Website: slack
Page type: payment
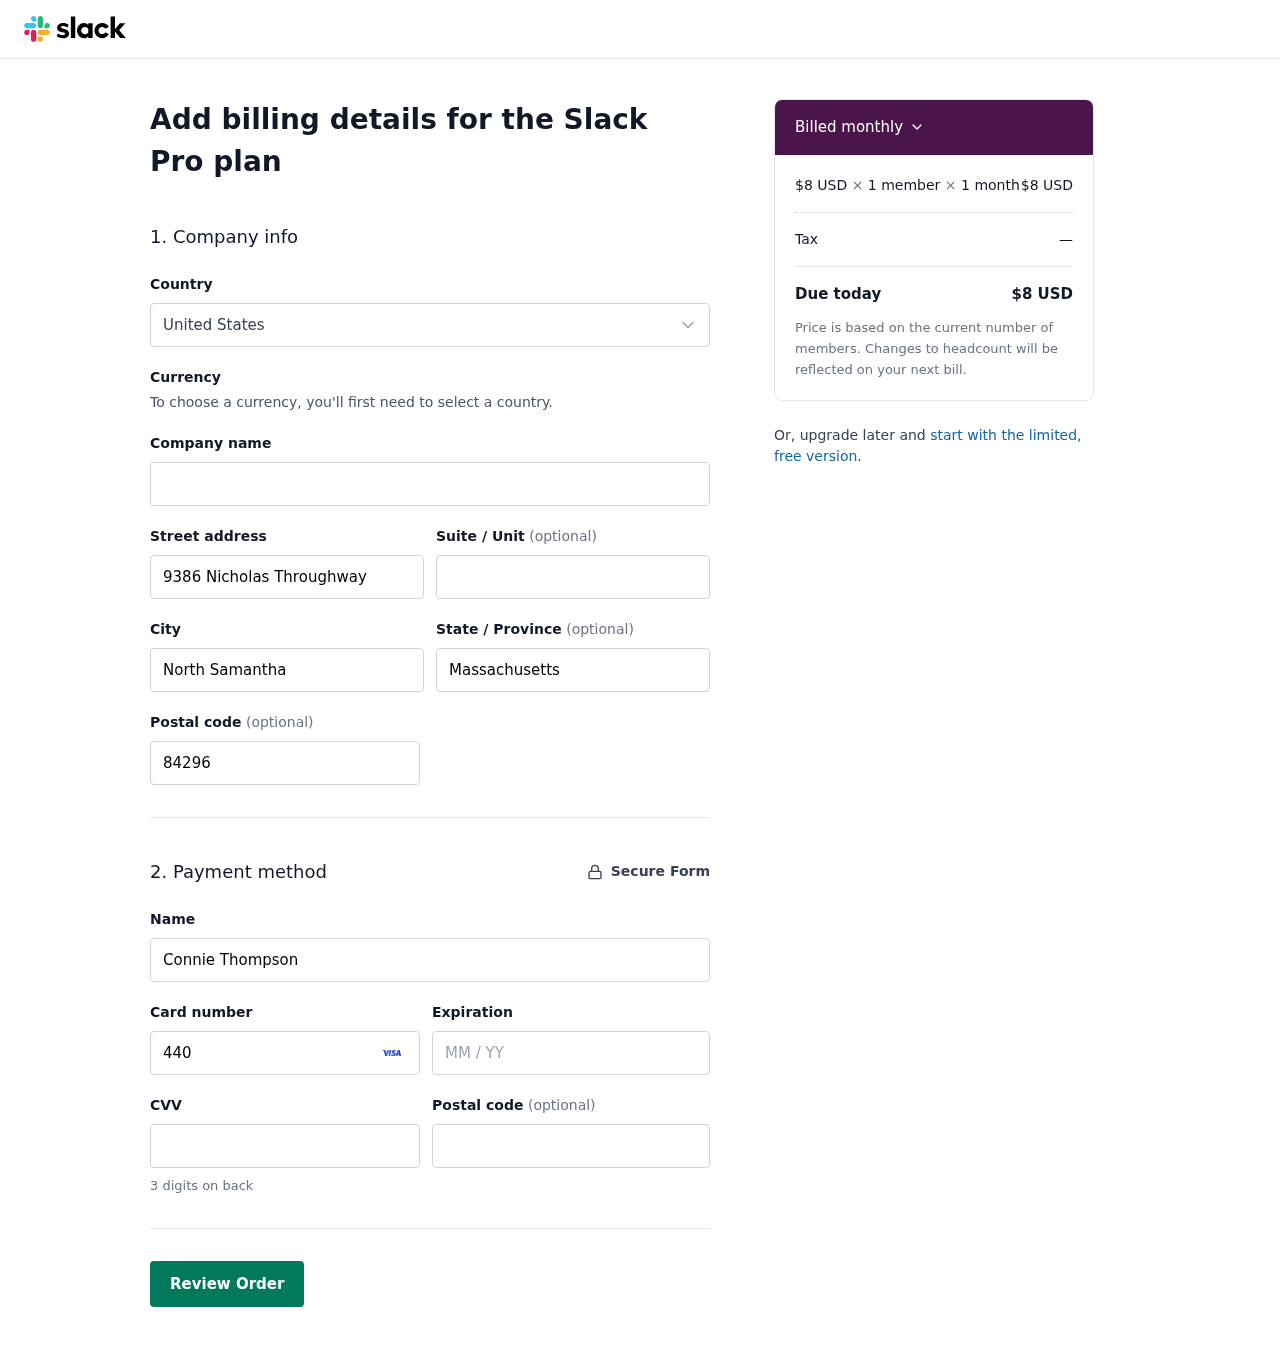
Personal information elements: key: PII_COUNTRY
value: United States
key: PII_STREET
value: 9386 Nicholas Throughway
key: PII_CITY
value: North Samantha
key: PII_STATE
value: Massachusetts
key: PII_POSTCODE
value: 84296
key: PII_FULLNAME
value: Connie Thompson
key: PII_CARD_NUMBER
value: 4405 4191 9994 9855
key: PII_CARD_EXPIRY
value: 03/27
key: PII_CARD_CVV
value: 117
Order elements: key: ORDER_PRICE_PER_MEMBER
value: $8 USD
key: ORDER_NUM_MEMBERS
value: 1 member
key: ORDER_NUM_MONTHS
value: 1 month
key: ORDER_SUBTOTAL
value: $8 USD
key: ORDER_TAX
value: —
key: ORDER_TOTAL
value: $8 USD